Question: I am trying to debug my hybrid cordova app using weinre (following this <URL>
is the IP of my pc.
I have run my weinre server using this
'''
weinre --boundHost 192.168.1.202
'''
then displayed my client interface using this
<URL>
added the folling line to my html page
'''
<script src="http://192.168.1.202:8080/target/target-script-min.js#anonymous"></script>
'''
and run my app.
My device (wp8.1) is on the same network as my pc. My firewall has been turned off on private network.
Why my target device is not identified (as displayed below)?
PS: I have an express version of Visual Studio so I dont have any another way to debug my hybrid app.

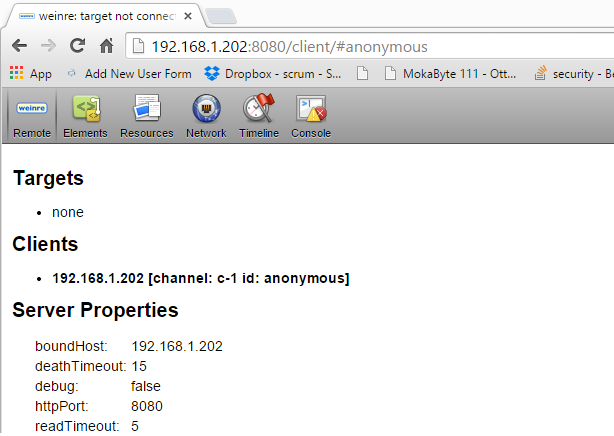
Answer: My firewall must be disabled on public network as well. This answers my post and makes it work.